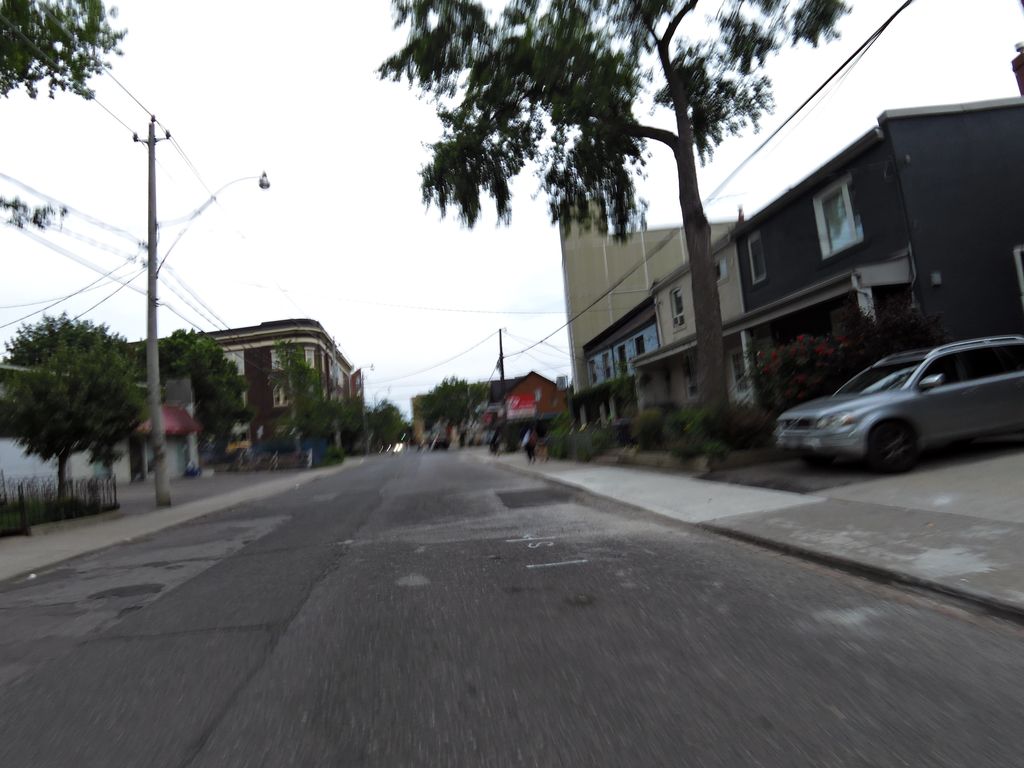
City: toronto